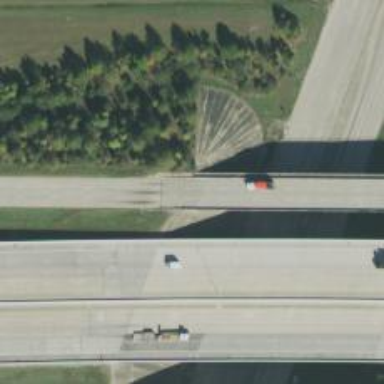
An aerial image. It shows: Secondary road with frontage road and bridge.